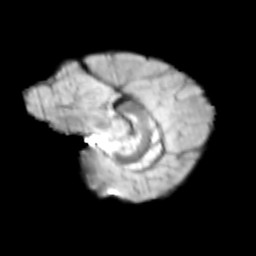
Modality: T2w
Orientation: sagittal
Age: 10
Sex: female
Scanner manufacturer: siemens
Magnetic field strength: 3 T
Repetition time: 3.8 s
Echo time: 0.07 s